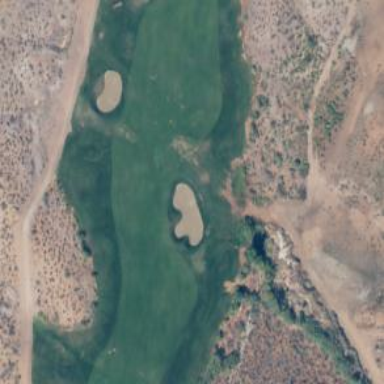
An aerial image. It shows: View of golf hole.